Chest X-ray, PA view. Patient: 33 years old, sex F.
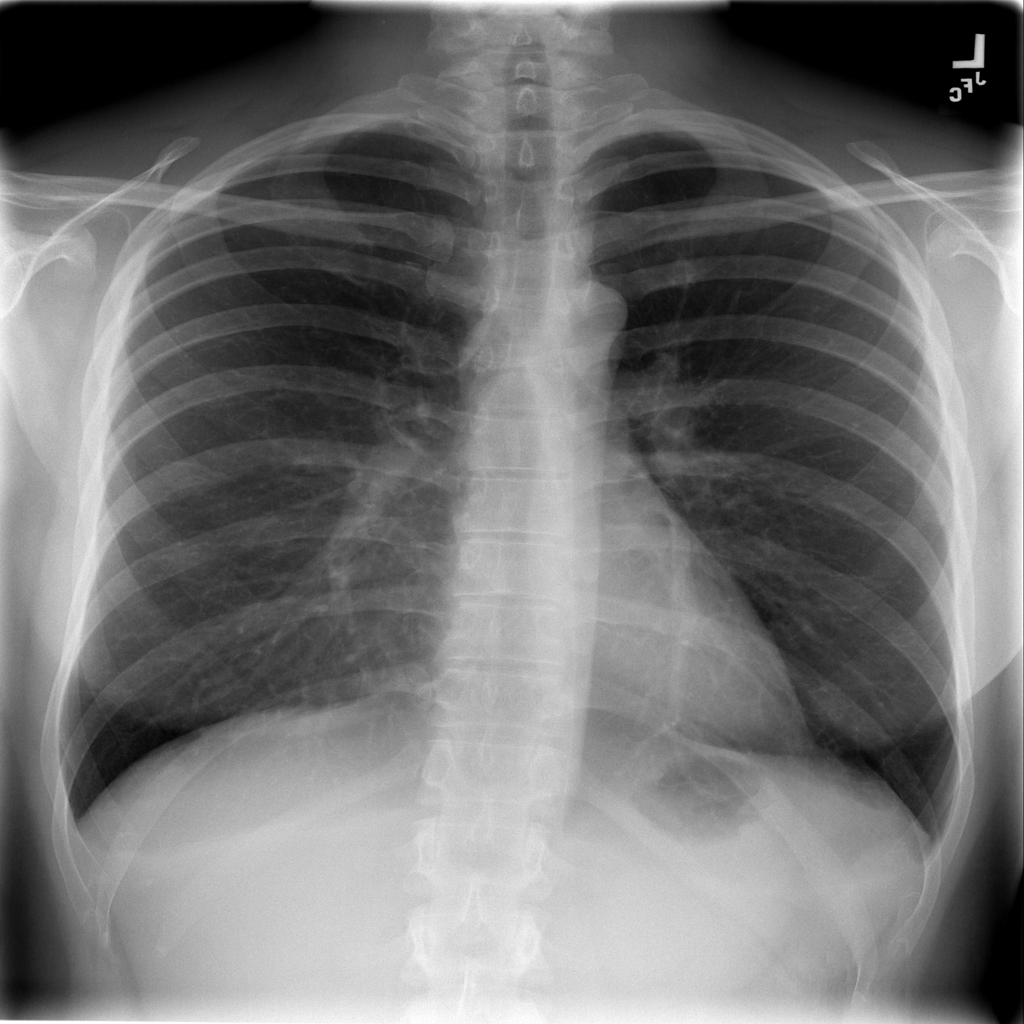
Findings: Infiltration